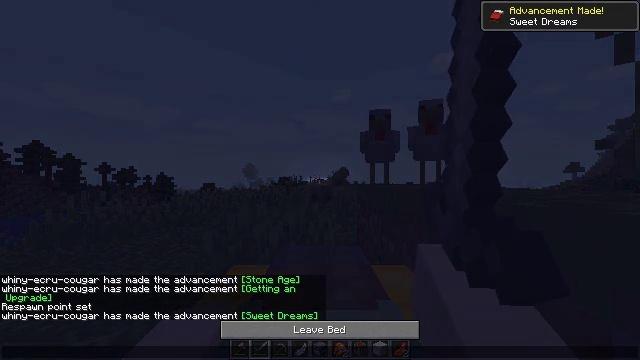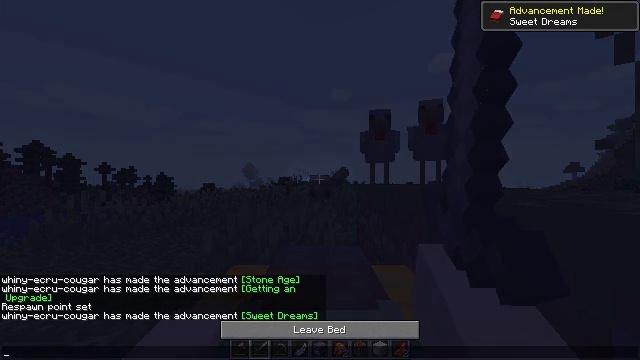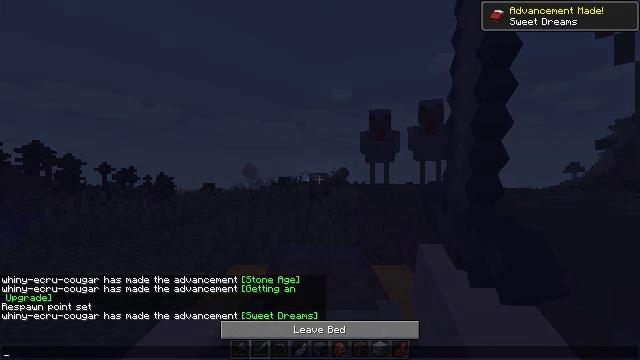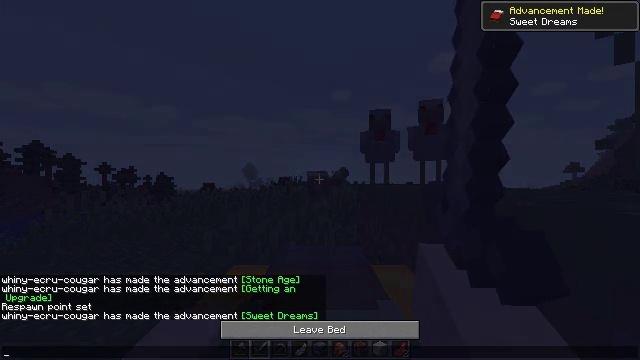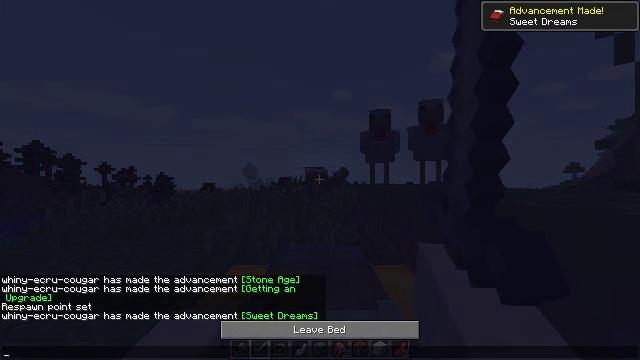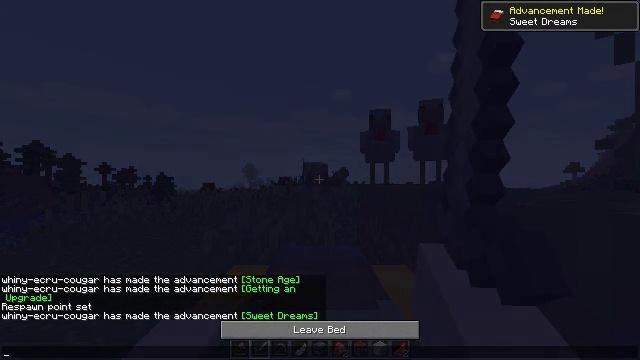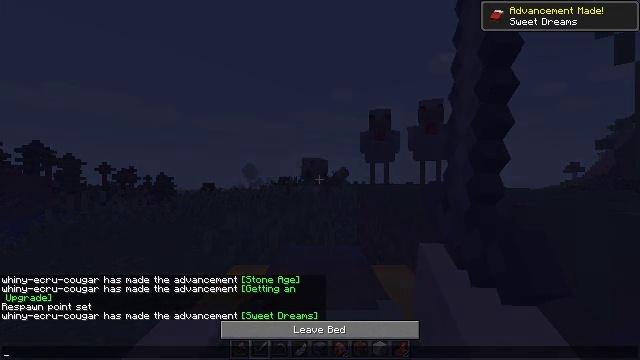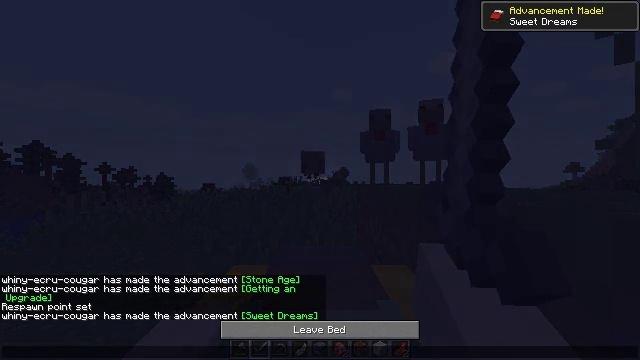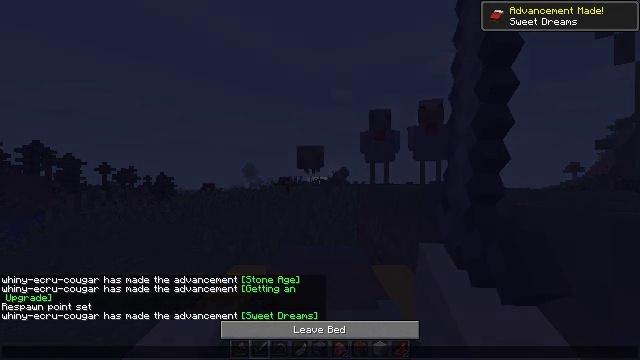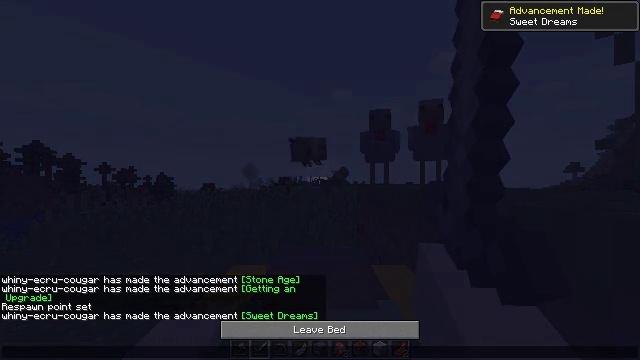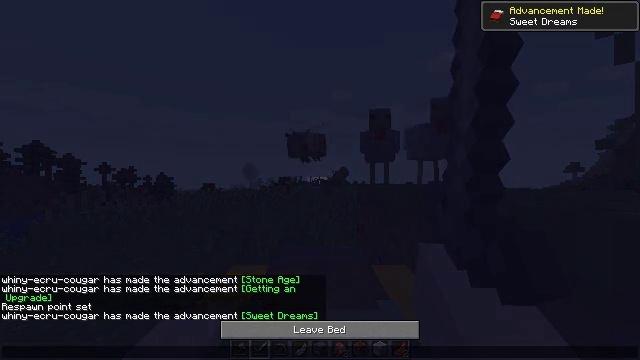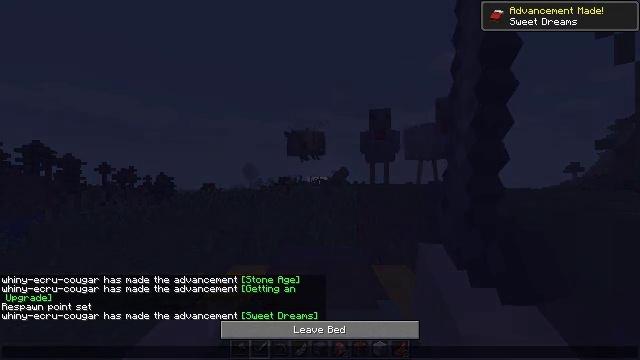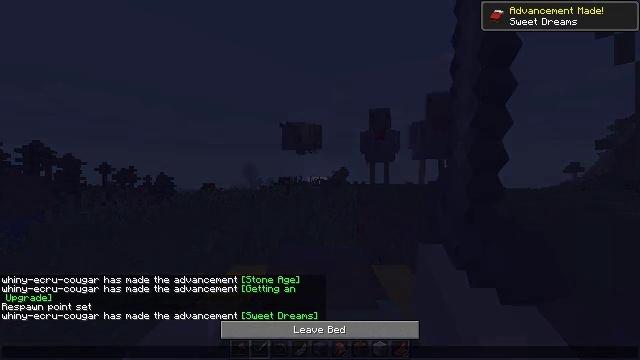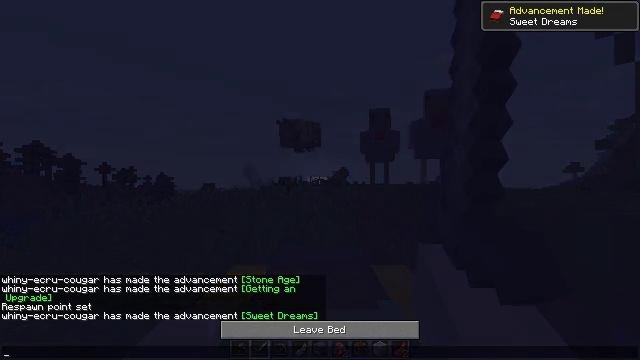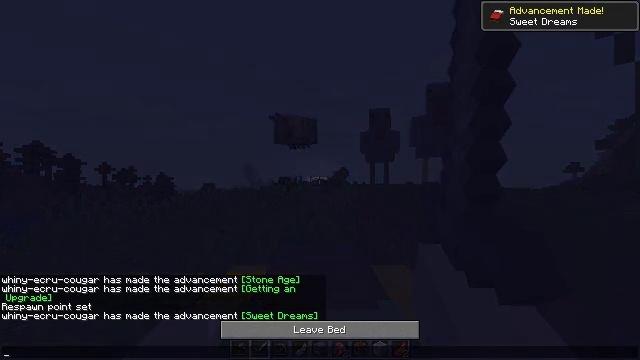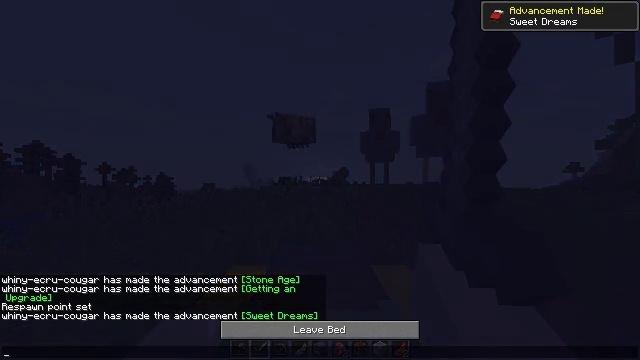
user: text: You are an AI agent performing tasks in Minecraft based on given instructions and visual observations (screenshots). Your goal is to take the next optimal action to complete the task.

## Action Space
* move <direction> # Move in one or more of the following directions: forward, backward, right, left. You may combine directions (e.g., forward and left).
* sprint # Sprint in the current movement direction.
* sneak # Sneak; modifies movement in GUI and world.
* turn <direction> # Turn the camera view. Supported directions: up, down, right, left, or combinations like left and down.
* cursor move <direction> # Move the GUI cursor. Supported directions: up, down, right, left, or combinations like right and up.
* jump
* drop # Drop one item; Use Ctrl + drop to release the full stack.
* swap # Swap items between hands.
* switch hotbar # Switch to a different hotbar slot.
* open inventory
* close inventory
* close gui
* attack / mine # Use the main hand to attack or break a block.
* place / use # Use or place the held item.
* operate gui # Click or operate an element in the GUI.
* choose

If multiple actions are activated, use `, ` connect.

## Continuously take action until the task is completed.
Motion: motion action
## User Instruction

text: Mine the yellow bed to pick it up.
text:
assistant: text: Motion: no_op
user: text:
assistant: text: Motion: no_op
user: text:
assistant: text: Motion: no_op
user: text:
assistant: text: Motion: no_op
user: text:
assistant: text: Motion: no_op
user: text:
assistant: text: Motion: no_op
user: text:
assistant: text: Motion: no_op
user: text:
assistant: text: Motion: no_op
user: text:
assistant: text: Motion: no_op
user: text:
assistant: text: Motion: no_op
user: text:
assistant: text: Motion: no_op
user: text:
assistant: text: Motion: no_op
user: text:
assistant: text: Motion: no_op
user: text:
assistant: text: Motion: no_op
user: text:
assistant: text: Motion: no_op
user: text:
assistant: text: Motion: no_op
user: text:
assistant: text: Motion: no_op
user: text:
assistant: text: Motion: no_op
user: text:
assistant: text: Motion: close gui
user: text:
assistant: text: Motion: no_op
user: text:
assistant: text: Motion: no_op
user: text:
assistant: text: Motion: no_op
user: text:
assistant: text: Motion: no_op
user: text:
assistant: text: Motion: no_op
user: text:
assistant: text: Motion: no_op
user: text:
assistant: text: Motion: no_op
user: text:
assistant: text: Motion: no_op
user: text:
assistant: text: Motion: turn down
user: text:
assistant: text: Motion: turn down
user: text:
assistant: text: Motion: move back, turn down